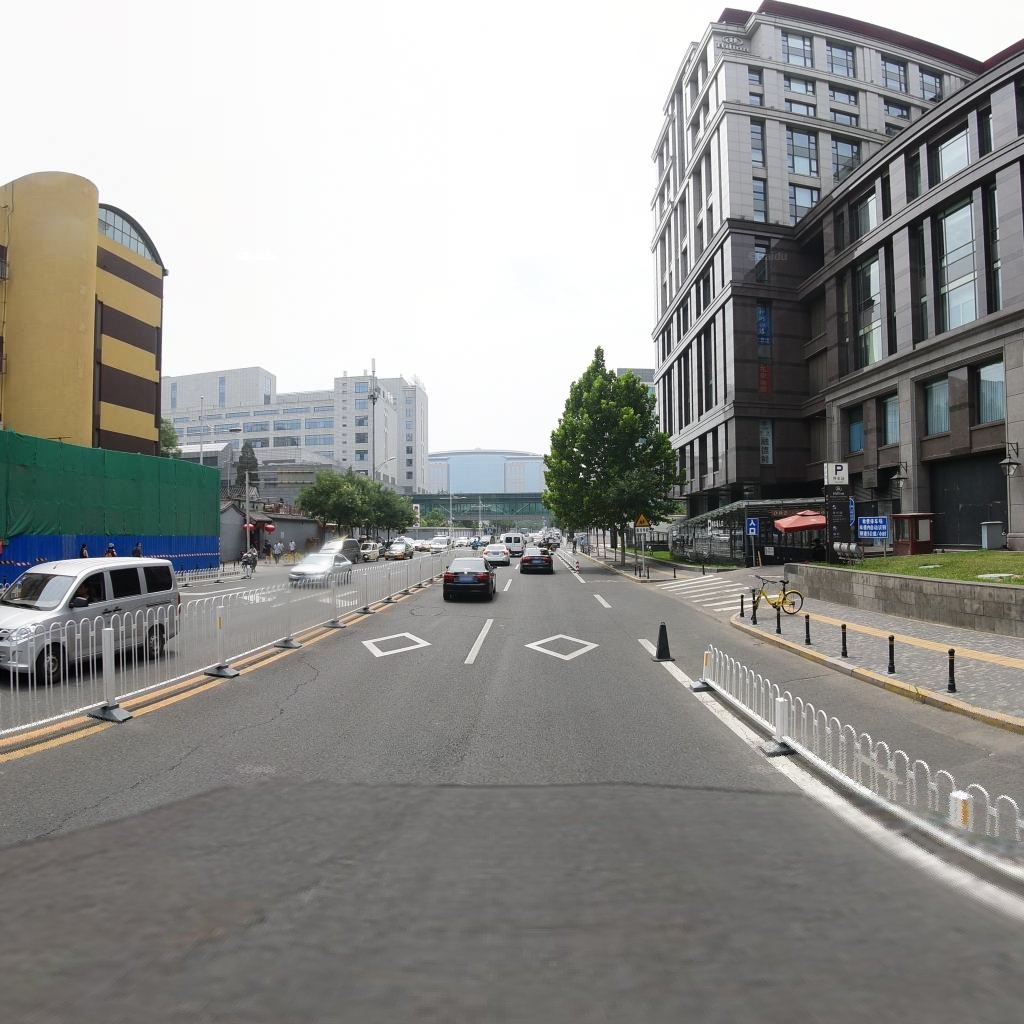
Region: Dongcheng
Road damage annotations: transverse crack, manhole cover, longitudinal crack